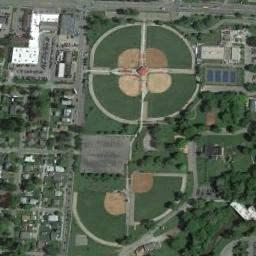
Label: baseball_diamond